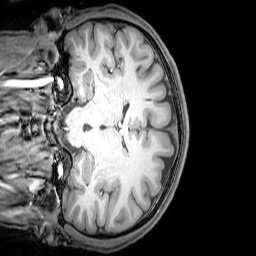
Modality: T1w
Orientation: coronal
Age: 21
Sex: male
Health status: healthy
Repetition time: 0.081 s
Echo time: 0.037 s